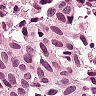
Metastatic tissue present: yes